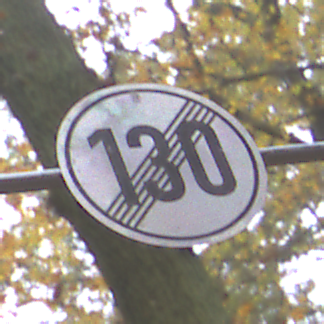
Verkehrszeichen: EndeGeschwindigkeit130
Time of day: MorningAfternoon
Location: Outdoor (Nature)
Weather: Overcast
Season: Autumn
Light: Natural